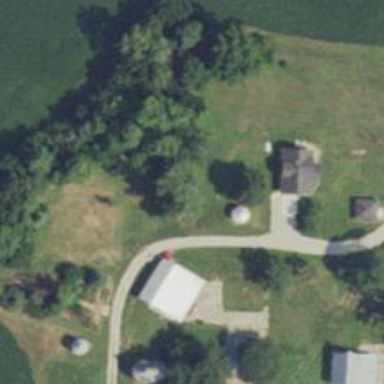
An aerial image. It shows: Driveway leading to service road.